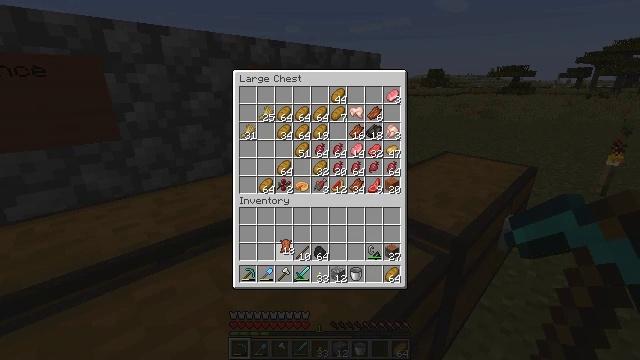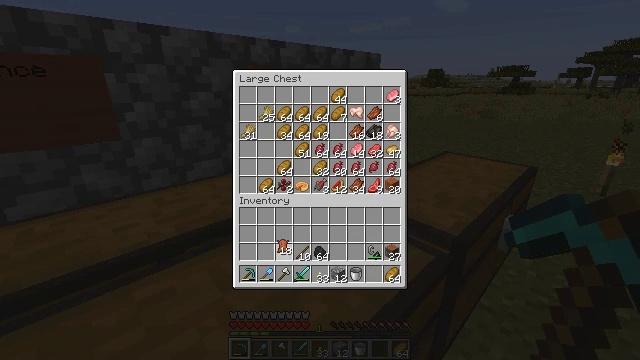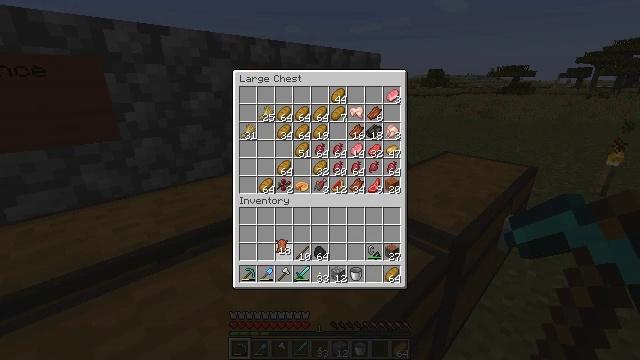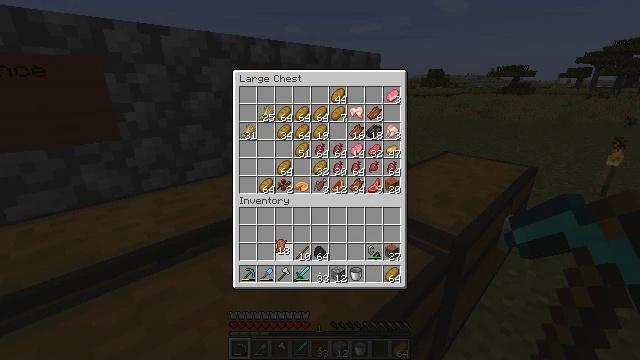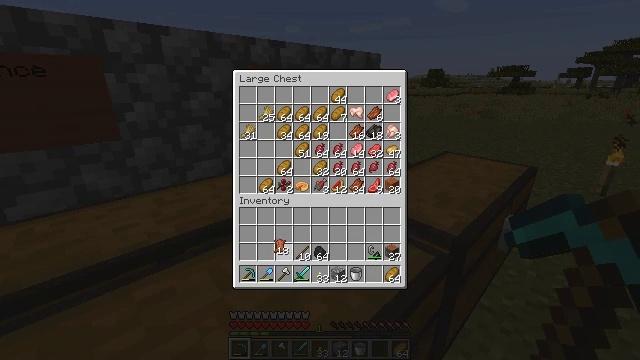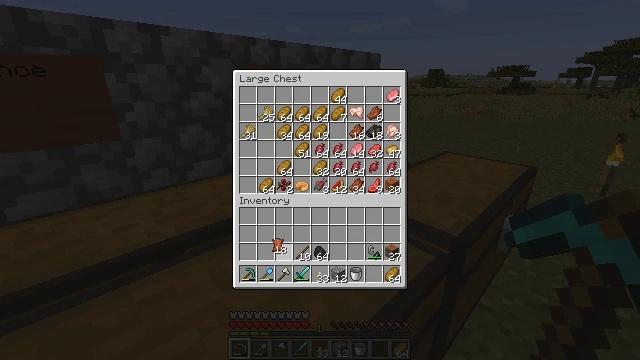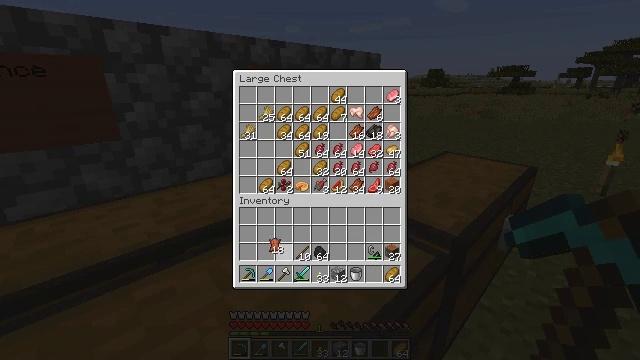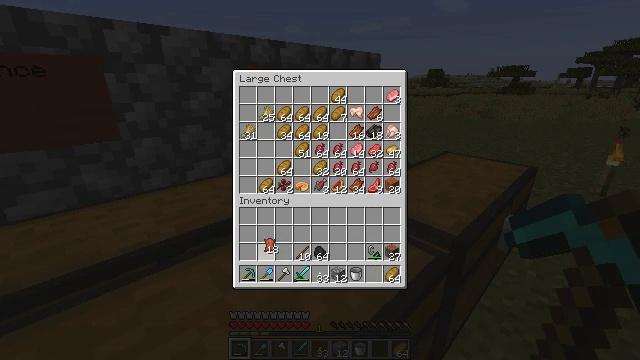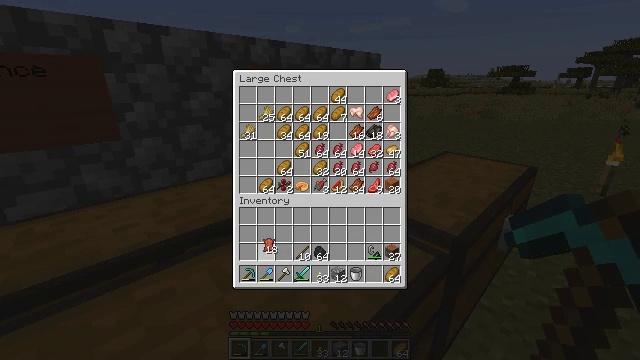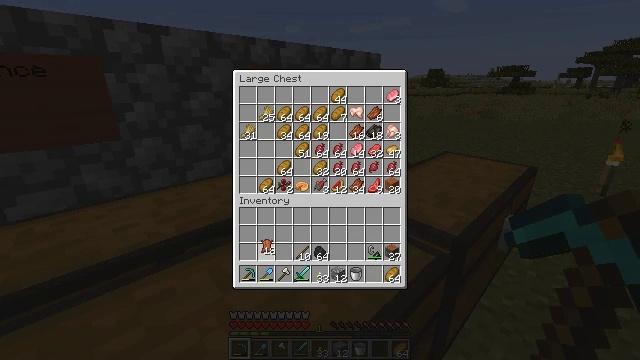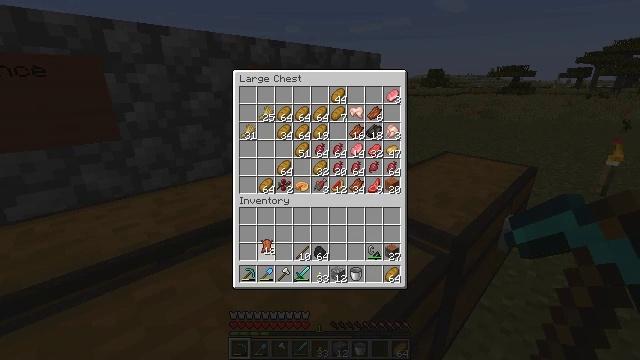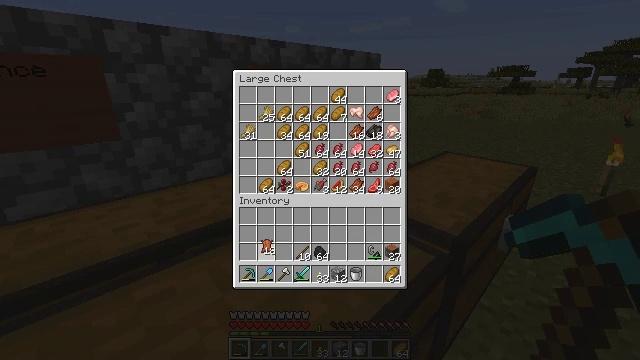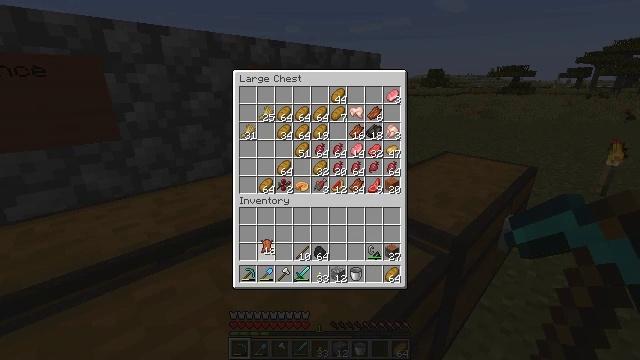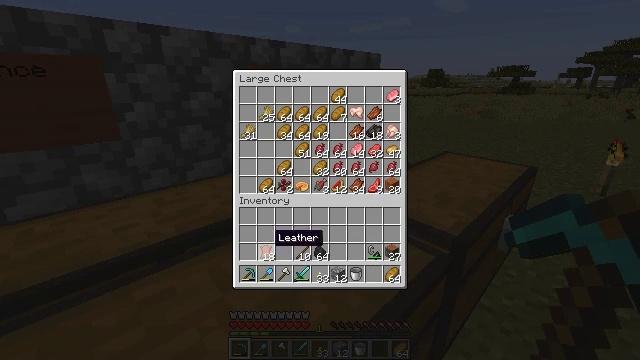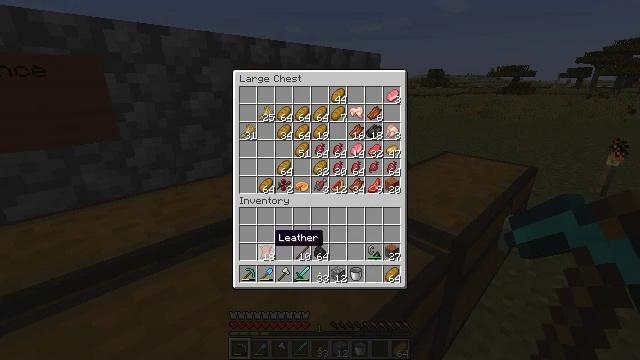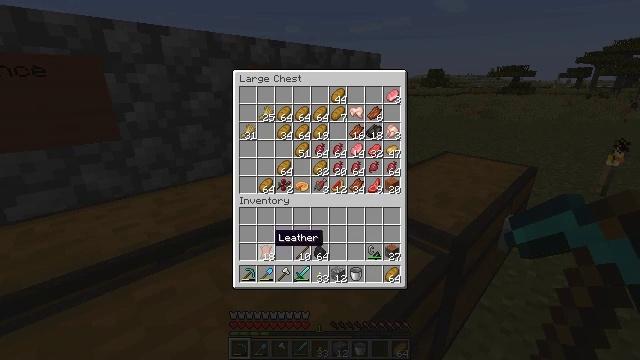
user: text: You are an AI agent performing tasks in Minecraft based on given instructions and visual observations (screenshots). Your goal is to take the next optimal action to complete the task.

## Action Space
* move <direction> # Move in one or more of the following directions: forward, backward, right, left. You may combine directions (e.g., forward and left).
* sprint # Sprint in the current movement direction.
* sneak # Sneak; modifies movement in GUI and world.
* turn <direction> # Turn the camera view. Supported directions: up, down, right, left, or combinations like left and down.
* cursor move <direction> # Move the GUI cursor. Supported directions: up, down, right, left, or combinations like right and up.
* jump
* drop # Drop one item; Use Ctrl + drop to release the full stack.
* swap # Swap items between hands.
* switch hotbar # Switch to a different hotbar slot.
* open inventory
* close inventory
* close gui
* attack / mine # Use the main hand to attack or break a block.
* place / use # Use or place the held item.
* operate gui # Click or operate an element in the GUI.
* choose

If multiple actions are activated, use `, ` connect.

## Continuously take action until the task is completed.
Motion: motion action
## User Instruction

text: Harvest sugar cane from the plant.
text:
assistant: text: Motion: no_op
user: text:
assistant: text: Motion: no_op
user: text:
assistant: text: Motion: no_op
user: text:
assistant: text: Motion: no_op
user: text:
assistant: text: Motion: no_op
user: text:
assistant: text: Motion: no_op
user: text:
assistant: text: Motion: no_op
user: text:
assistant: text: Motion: no_op
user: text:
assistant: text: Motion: no_op
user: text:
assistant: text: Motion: operate gui
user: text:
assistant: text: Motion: operate gui
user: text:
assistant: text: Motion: operate gui
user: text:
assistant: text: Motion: no_op
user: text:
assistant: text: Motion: no_op
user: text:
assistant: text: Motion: no_op
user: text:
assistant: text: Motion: no_op
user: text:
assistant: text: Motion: no_op
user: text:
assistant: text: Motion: turn left and down
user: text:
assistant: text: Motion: turn left and down
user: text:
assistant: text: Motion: turn left
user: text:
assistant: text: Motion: move forward, turn left and up
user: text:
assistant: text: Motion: move forward, turn left and up
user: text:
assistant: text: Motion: move forward, turn left and up
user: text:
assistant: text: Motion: move forward
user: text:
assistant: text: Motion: move forward
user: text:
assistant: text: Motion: move forward, sprint
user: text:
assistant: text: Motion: move forward, sprint
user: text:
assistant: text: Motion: move forward, sprint, turn left
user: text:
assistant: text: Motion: move forward, sprint, turn left
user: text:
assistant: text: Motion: move forward, sprint